Question: Here is my code, i am trying to run in the Android. It runs and then gives that strange error dialog.

'''
package com.example.neon;
import android.app.Activity;
import android.os.Bundle;
import android.widget.TextView;
public class HelloNeon extends Activity
{
/** Called when the activity is first created. */
@Override
public void onCreate(Bundle savedInstanceState)
{
super.onCreate(savedInstanceState);
/* Create a TextView and set its content.
* the text is retrieved by calling a native
* function.
*/
TextView tv = new TextView(this);
tv.setText( stringFromJNI() );
setContentView(tv);
}
/* A native method that is implemented by the
* 'helloneon' native library, which is packaged
* with this application.
*/
public native String stringFromJNI();
/* this is used to load the 'helloneon' library on application
* startup. The library has already been unpacked into
* /data/data/com.example.neon/lib/libhelloneon.so at
* installation time by the package manager.
*/
static {
System.loadLibrary("helloneon");
}
}
'''
ERROR:
'''
[2011-11-12 16:41:13 - HelloJni] Unable to resolve target 'android-8'
[2011-11-12 16:42:37 - HelloJni] ------------------------------
[2011-11-12 16:42:37 - HelloJni] Android Launch!
[2011-11-12 16:42:37 - HelloJni] adb is running normally.
[2011-11-12 16:42:37 - HelloJni] Performing com.example.hellojni.HelloJni activity launch
[2011-11-12 16:42:37 - HelloJni] Automatic Target Mode: Unable to detect device compatibility. Please select a target device.
[2011-11-12 16:42:45 - HelloJni] Uploading HelloJni.apk onto device '33c20c143608197'
[2011-11-12 16:42:45 - HelloJni] Installing HelloJni.apk...
[2011-11-12 16:42:46 - HelloJni] Success!
[2011-11-12 16:42:46 - HelloJni] Starting activity com.example.hellojni.HelloJni on device 33c20c143608197
[2011-11-12 16:42:46 - HelloJni] ActivityManager: Starting: Intent { act=android.intent.action.MAIN cat=[android.intent.category.LAUNCHER] cmp=com.example.hellojni/.HelloJni }
[2011-11-12 16:43:31 - HelloJni] ------------------------------
[2011-11-12 16:43:31 - HelloJni] Android Launch!
[2011-11-12 16:43:31 - HelloJni] adb is running normally.
[2011-11-12 16:43:31 - HelloJni] Performing com.example.hellojni.HelloJni activity launch
[2011-11-12 16:43:31 - HelloJni] Automatic Target Mode: Unable to detect device compatibility. Please select a target device.
[2011-11-12 16:43:37 - HelloJni] Application already deployed. No need to reinstall.
[2011-11-12 16:43:37 - HelloJni] Starting activity com.example.hellojni.HelloJni on device 33c20c143608197
[2011-11-12 16:43:38 - HelloJni] ActivityManager: Starting: Intent { act=android.intent.action.MAIN cat=[android.intent.category.LAUNCHER] cmp=com.example.hellojni/.HelloJni }
[2011-11-12 16:44:18 - HelloJni] ------------------------------
[2011-11-12 16:44:18 - HelloJni] Android Launch!
[2011-11-12 16:44:18 - HelloJni] adb is running normally.
[2011-11-12 16:44:18 - HelloJni] Performing com.example.hellojni.HelloJni activity launch
[2011-11-12 16:44:18 - HelloJni] Automatic Target Mode: Unable to detect device compatibility. Please select a target device.
[2011-11-12 16:44:23 - HelloJni] Application already deployed. No need to reinstall.
[2011-11-12 16:44:23 - HelloJni] Starting activity com.example.hellojni.HelloJni on device 33c20c143608197
[2011-11-12 16:44:23 - HelloJni] ActivityManager: Starting: Intent { act=android.intent.action.MAIN cat=[android.intent.category.LAUNCHER] cmp=com.example.hellojni/.HelloJni }
[2011-11-12 16:45:01 - HelloNeon] Unable to resolve target 'android-3'
[2011-11-12 16:45:15 - HelloJni] ------------------------------
[2011-11-12 16:45:15 - HelloJni] Android Launch!
[2011-11-12 16:45:15 - HelloJni] adb is running normally.
[2011-11-12 16:45:15 - HelloJni] Performing com.example.hellojni.HelloJni activity launch
[2011-11-12 16:45:15 - HelloJni] Automatic Target Mode: Unable to detect device compatibility. Please select a target device.
[2011-11-12 16:45:17 - HelloJni] Application already deployed. No need to reinstall.
[2011-11-12 16:45:17 - HelloJni] Starting activity com.example.hellojni.HelloJni on device 33c20c143608197
[2011-11-12 16:45:17 - HelloJni] ActivityManager: Starting: Intent { act=android.intent.action.MAIN cat=[android.intent.category.LAUNCHER] cmp=com.example.hellojni/.HelloJni }
[2011-11-12 16:45:36 - HelloJni] ------------------------------
[2011-11-12 16:45:36 - HelloJni] Android Launch!
[2011-11-12 16:45:36 - HelloJni] adb is running normally.
[2011-11-12 16:45:36 - HelloJni] Performing com.example.hellojni.HelloJni activity launch
[2011-11-12 16:45:36 - HelloJni] Automatic Target Mode: Unable to detect device compatibility. Please select a target device.
[2011-11-12 16:45:40 - HelloJni] Application already deployed. No need to reinstall.
[2011-11-12 16:45:40 - HelloJni] Starting activity com.example.hellojni.HelloJni on device 33c20c143608197
[2011-11-12 16:45:40 - HelloJni] ActivityManager: Starting: Intent { act=android.intent.action.MAIN cat=[android.intent.category.LAUNCHER] cmp=com.example.hellojni/.HelloJni }
[2011-11-12 16:45:55 - HelloJni] ------------------------------
[2011-11-12 16:45:55 - HelloJni] Android Launch!
[2011-11-12 16:45:55 - HelloJni] adb is running normally.
[2011-11-12 16:45:55 - HelloJni] Performing com.example.hellojni.HelloJni activity launch
[2011-11-12 16:45:55 - HelloJni] Automatic Target Mode: Unable to detect device compatibility. Please select a target device.
[2011-11-12 16:45:58 - HelloJni] Application already deployed. No need to reinstall.
[2011-11-12 16:45:58 - HelloJni] Starting activity com.example.hellojni.HelloJni on device 33c20c143608197
[2011-11-12 16:45:58 - HelloJni] ActivityManager: Starting: Intent { act=android.intent.action.MAIN cat=[android.intent.category.LAUNCHER] cmp=com.example.hellojni/.HelloJni }
[2011-11-12 16:46:16 - HelloNeon] ------------------------------
[2011-11-12 16:46:16 - HelloNeon] Android Launch!
[2011-11-12 16:46:16 - HelloNeon] adb is running normally.
[2011-11-12 16:46:16 - HelloNeon] Performing com.example.neon.HelloNeon activity launch
[2011-11-12 16:46:16 - HelloNeon] Automatic Target Mode: Unable to detect device compatibility. Please select a target device.
[2011-11-12 16:46:21 - HelloNeon] WARNING: Application does not specify an API level requirement!
[2011-11-12 16:46:21 - HelloNeon] Device API version is 11 (Android 3.0.1)
[2011-11-12 16:46:21 - HelloNeon] Uploading HelloNeon.apk onto device '33c20c143608197'
[2011-11-12 16:46:21 - HelloNeon] Installing HelloNeon.apk...
[2011-11-12 16:46:23 - HelloNeon] Success!
[2011-11-12 16:46:23 - HelloNeon] Starting activity com.example.neon.HelloNeon on device 33c20c143608197
[2011-11-12 16:46:23 - HelloNeon] ActivityManager: Starting: Intent { act=android.intent.action.MAIN cat=[android.intent.category.LAUNCHER] cmp=com.example.neon/.HelloNeon }
[2011-11-12 16:46:34 - HelloNeon] ------------------------------
[2011-11-12 16:46:34 - HelloNeon] Android Launch!
[2011-11-12 16:46:34 - HelloNeon] adb is running normally.
[2011-11-12 16:46:34 - HelloNeon] Performing com.example.neon.HelloNeon activity launch
[2011-11-12 16:46:34 - HelloNeon] Automatic Target Mode: Unable to detect device compatibility. Please select a target device.
[2011-11-12 16:46:36 - HelloNeon] WARNING: Application does not specify an API level requirement!
[2011-11-12 16:46:36 - HelloNeon] Device API version is 11 (Android 3.0.1)
[2011-11-12 16:46:37 - HelloNeon] Application already deployed. No need to reinstall.
[2011-11-12 16:46:37 - HelloNeon] Starting activity com.example.neon.HelloNeon on device 33c20c143608197
[2011-11-12 16:46:37 - HelloNeon] ActivityManager: Starting: Intent { act=android.intent.action.MAIN cat=[android.intent.category.LAUNCHER] cmp=com.example.neon/.HelloNeon }
[2011-11-12 16:46:55 - HelloNeon] ------------------------------
[2011-11-12 16:46:55 - HelloNeon] Android Launch!
[2011-11-12 16:46:55 - HelloNeon] adb is running normally.
[2011-11-12 16:46:55 - HelloNeon] Performing com.example.neon.HelloNeon activity launch
[2011-11-12 16:46:55 - HelloNeon] Automatic Target Mode: Unable to detect device compatibility. Please select a target device.
[2011-11-12 16:46:57 - HelloNeon] WARNING: Application does not specify an API level requirement!
[2011-11-12 16:46:57 - HelloNeon] Device API version is 11 (Android 3.0.1)
[2011-11-12 16:46:58 - HelloNeon] Application already deployed. No need to reinstall.
[2011-11-12 16:46:58 - HelloNeon] Starting activity com.example.neon.HelloNeon on device 33c20c143608197
[2011-11-12 16:46:58 - HelloNeon] ActivityManager: Starting: Intent { act=android.intent.action.MAIN cat=[android.intent.category.LAUNCHER] cmp=com.example.neon/.HelloNeon }
[2011-11-12 16:47:07 - HelloNeon] ------------------------------
[2011-11-12 16:47:07 - HelloNeon] Android Launch!
[2011-11-12 16:47:07 - HelloNeon] adb is running normally.
[2011-11-12 16:47:07 - HelloNeon] Performing com.example.neon.HelloNeon activity launch
[2011-11-12 16:47:07 - HelloNeon] Automatic Target Mode: Unable to detect device compatibility. Please select a target device.
[2011-11-12 16:47:10 - HelloNeon] WARNING: Application does not specify an API level requirement!
[2011-11-12 16:47:10 - HelloNeon] Device API version is 11 (Android 3.0.1)
[2011-11-12 16:47:10 - HelloNeon] Application already deployed. No need to reinstall.
[2011-11-12 16:47:10 - HelloNeon] Starting activity com.example.neon.HelloNeon on device 33c20c143608197
[2011-11-12 16:47:10 - HelloNeon] ActivityManager: Starting: Intent { act=android.intent.action.MAIN cat=[android.intent.category.LAUNCHER] cmp=com.example.neon/.HelloNeon }
[2011-11-12 16:49:15 - HelloNeon] ------------------------------
[2011-11-12 16:49:15 - HelloNeon] Android Launch!
[2011-11-12 16:49:15 - HelloNeon] adb is running normally.
[2011-11-12 16:49:15 - HelloNeon] Performing com.example.neon.HelloNeon activity launch
[2011-11-12 16:49:15 - HelloNeon] Automatic Target Mode: Unable to detect device compatibility. Please select a target device.
[2011-11-12 16:49:18 - HelloNeon] WARNING: Application does not specify an API level requirement!
[2011-11-12 16:49:18 - HelloNeon] Device API version is 11 (Android 3.0.1)
[2011-11-12 16:49:18 - HelloNeon] Application already deployed. No need to reinstall.
[2011-11-12 16:49:18 - HelloNeon] Starting activity com.example.neon.HelloNeon on device 33c20c143608197
[2011-11-12 16:49:19 - HelloNeon] ActivityManager: Starting: Intent { act=android.intent.action.MAIN cat=[android.intent.category.LAUNCHER] cmp=com.example.neon/.HelloNeon }
[2011-11-12 16:52:11 - HelloNeon] ------------------------------
[2011-11-12 16:52:11 - HelloNeon] Android Launch!
[2011-11-12 16:52:11 - HelloNeon] adb is running normally.
[2011-11-12 16:52:11 - HelloNeon] Performing com.example.neon.HelloNeon activity launch
[2011-11-12 16:52:11 - HelloNeon] Automatic Target Mode: Unable to detect device compatibility. Please select a target device.
[2011-11-12 16:52:13 - HelloNeon] WARNING: Application does not specify an API level requirement!
[2011-11-12 16:52:13 - HelloNeon] Device API version is 11 (Android 3.0.1)
[2011-11-12 16:52:13 - HelloNeon] Application already deployed. No need to reinstall.
[2011-11-12 16:52:13 - HelloNeon] Starting activity com.example.neon.HelloNeon on device 33c20c143608197
[2011-11-12 16:52:13 - HelloNeon] ActivityManager: Starting: Intent { act=android.intent.action.MAIN cat=[android.intent.category.LAUNCHER] cmp=com.example.neon/.HelloNeon }
[2011-11-12 16:58:47 - HelloNeon] ------------------------------
[2011-11-12 16:58:47 - HelloNeon] Android Launch!
[2011-11-12 16:58:47 - HelloNeon] adb is running normally.
[2011-11-12 16:58:47 - HelloNeon] Performing com.example.neon.HelloNeon activity launch
[2011-11-12 16:58:47 - HelloNeon] Automatic Target Mode: Unable to detect device compatibility. Please select a target device.
[2011-11-12 16:58:52 - HelloNeon] WARNING: Application does not specify an API level requirement!
[2011-11-12 16:58:52 - HelloNeon] Device API version is 11 (Android 3.0.1)
[2011-11-12 16:58:52 - HelloNeon] Application already deployed. No need to reinstall.
[2011-11-12 16:58:52 - HelloNeon] Starting activity com.example.neon.HelloNeon on device 33c20c143608197
[2011-11-12 16:58:53 - HelloNeon] ActivityManager: Starting: Intent { act=android.intent.action.MAIN cat=[android.intent.category.LAUNCHER] cmp=com.example.neon/.HelloNeon }
'''
On the screen when i run i get error:
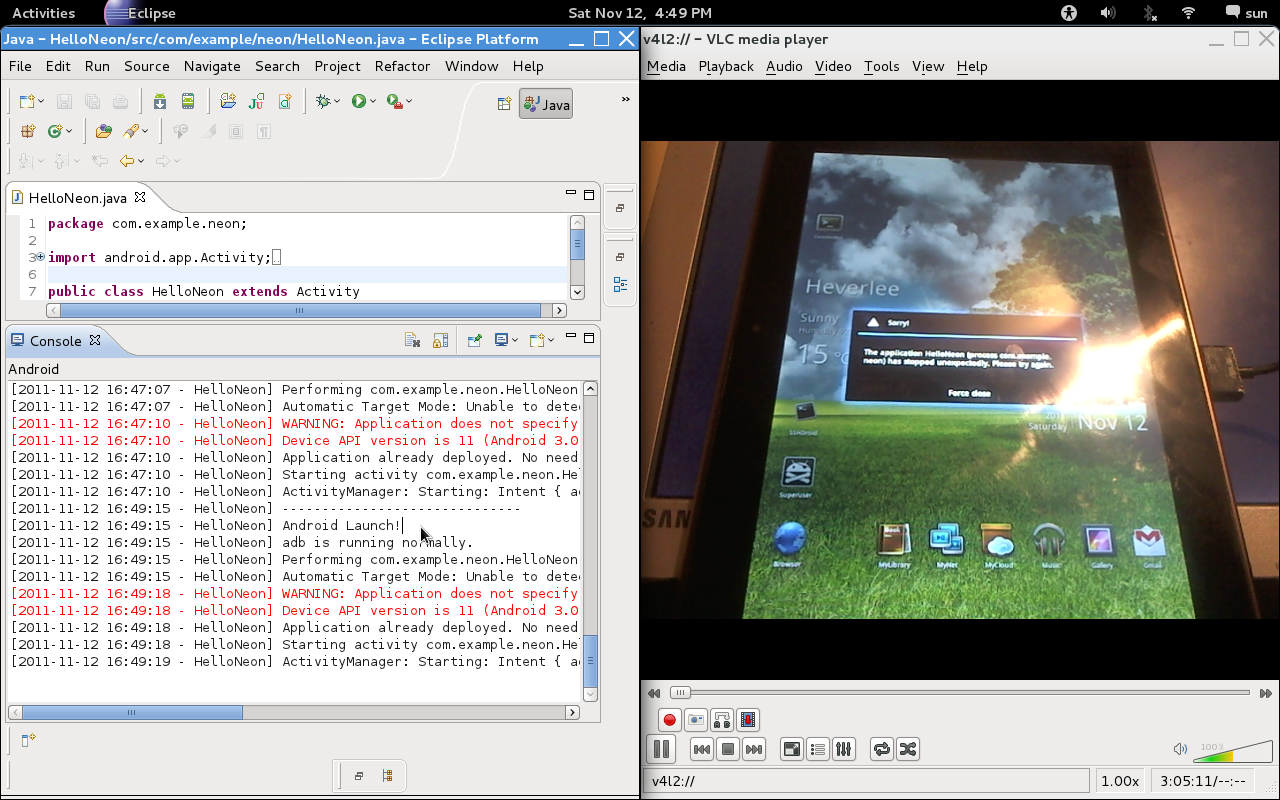
Answer: I guess the error is "The application HellowNeon (process com.example.neon) has stopped unexpectedly Please Try again :-)". So you can
Filter your log to just Error and look for FATAL EXCEPTION
Also You can debug by setting breakpoints in Eclipse.Select "Debug" rather than the standard "Run", which will allow you to step through and so on.